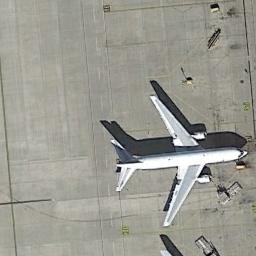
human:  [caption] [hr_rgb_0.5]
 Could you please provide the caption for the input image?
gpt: A plane parked on the open area .

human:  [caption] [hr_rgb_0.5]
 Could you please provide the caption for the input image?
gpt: An aircraft was parked on the ground .

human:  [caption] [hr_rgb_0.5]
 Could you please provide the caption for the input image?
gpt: There is an airplane parked on the runway .

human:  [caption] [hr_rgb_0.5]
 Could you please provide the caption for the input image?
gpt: An airplane was on the airport beside many containers .

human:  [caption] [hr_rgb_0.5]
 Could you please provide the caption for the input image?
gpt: One plane is in the parking lot .